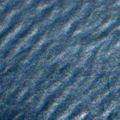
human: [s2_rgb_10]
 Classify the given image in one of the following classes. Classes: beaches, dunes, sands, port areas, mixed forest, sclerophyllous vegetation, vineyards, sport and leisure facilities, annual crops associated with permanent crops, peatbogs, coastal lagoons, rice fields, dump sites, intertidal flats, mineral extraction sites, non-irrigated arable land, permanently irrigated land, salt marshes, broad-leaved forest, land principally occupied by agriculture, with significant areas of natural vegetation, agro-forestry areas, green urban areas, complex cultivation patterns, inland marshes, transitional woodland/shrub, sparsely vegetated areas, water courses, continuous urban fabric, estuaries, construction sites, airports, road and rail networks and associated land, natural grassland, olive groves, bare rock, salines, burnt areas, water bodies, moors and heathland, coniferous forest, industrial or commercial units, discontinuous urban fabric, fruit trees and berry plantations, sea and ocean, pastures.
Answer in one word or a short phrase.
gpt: sea and ocean